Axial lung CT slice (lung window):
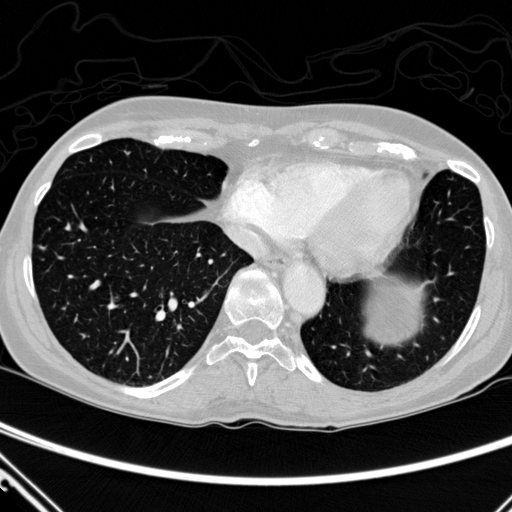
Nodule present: no